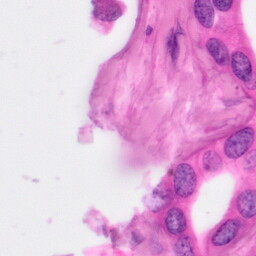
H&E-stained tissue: Pancreatic